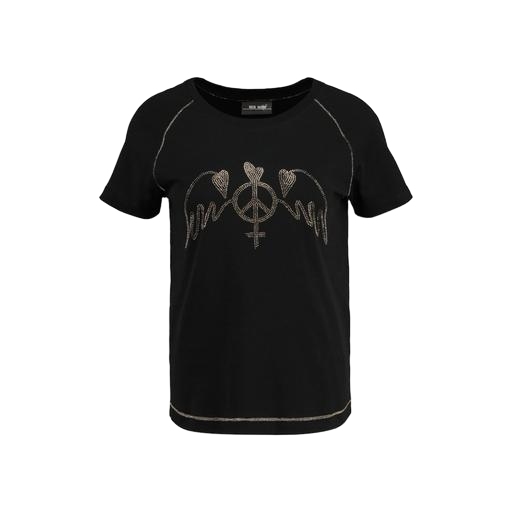
black eagle-print t-shirt, women's black heart logo t-shirt, black odelia t-shirt, white background